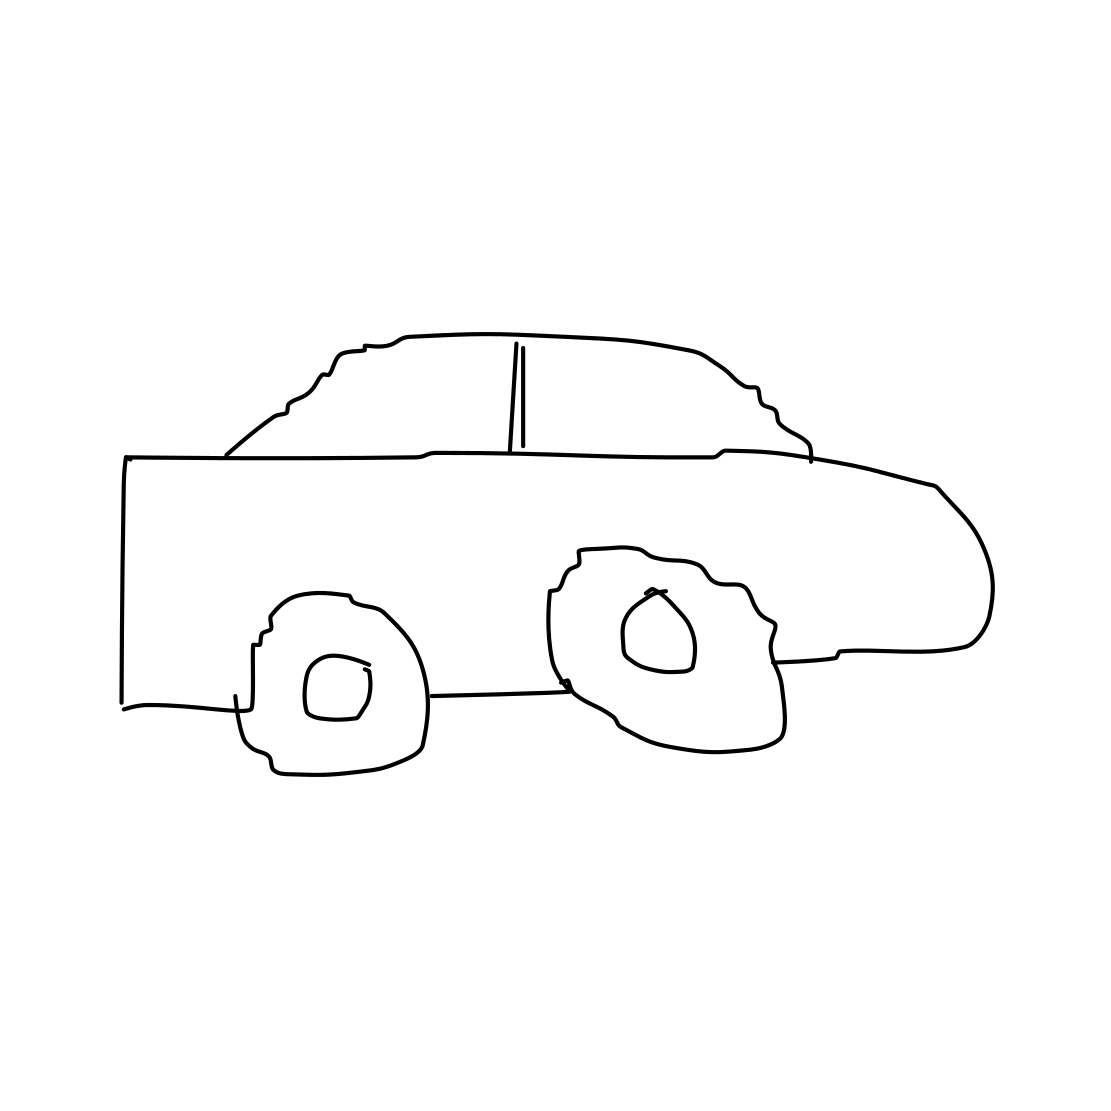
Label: car (sedan)